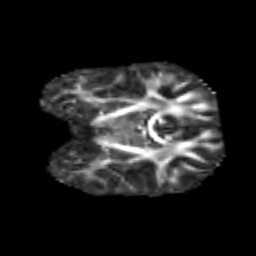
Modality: FA
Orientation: coronal
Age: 6
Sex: male
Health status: healthy